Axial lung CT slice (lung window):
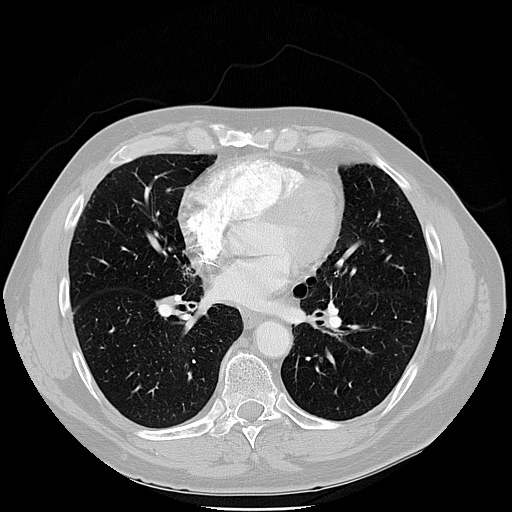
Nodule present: no